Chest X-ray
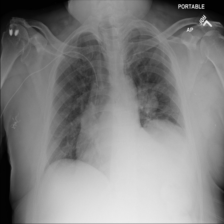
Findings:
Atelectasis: negative
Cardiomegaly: negative
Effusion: negative
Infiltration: negative
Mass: negative
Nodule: negative
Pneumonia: negative
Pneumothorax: negative
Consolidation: negative
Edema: negative
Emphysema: negative
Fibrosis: negative
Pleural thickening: negative
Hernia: negative